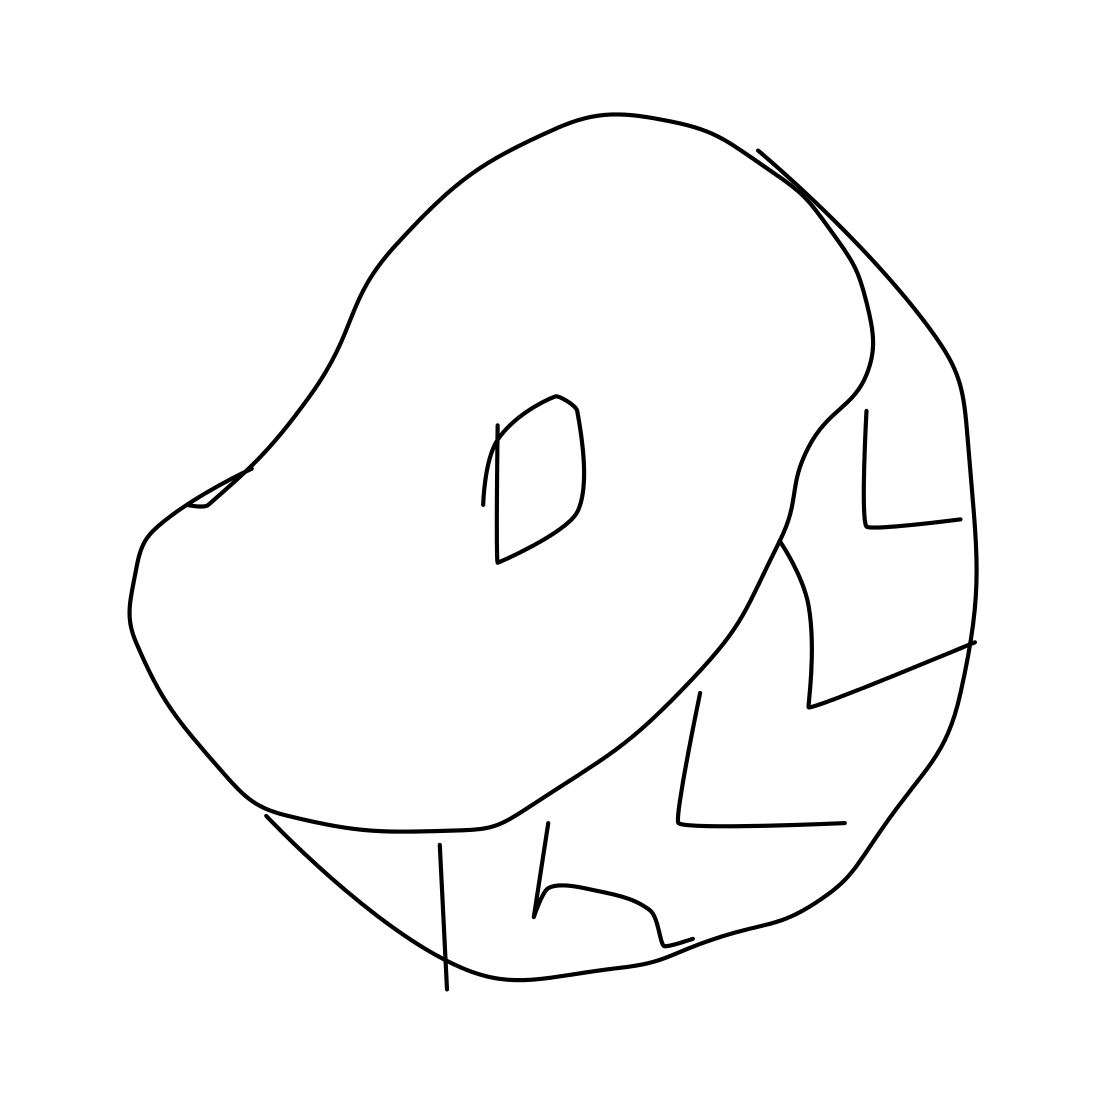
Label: tire